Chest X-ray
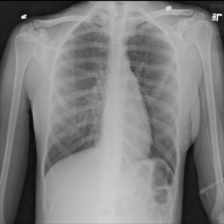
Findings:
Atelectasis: negative
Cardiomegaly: negative
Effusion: negative
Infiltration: negative
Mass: negative
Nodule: negative
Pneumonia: negative
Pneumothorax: negative
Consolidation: negative
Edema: negative
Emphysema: negative
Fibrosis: negative
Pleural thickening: negative
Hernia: negative